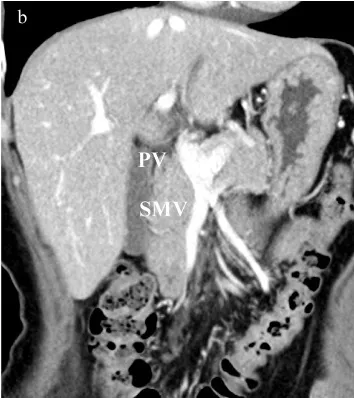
Postoperative findings. (b) No recurrence has been confirmed at 17 months follow-up CT imaging.
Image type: radiology (ct)